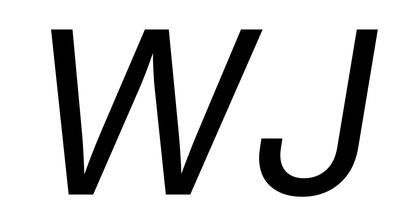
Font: Inter-Italic_Italic